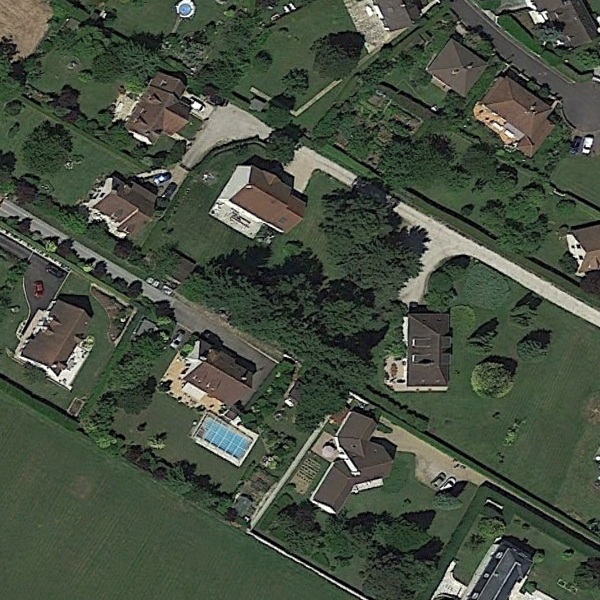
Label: MediumResidential